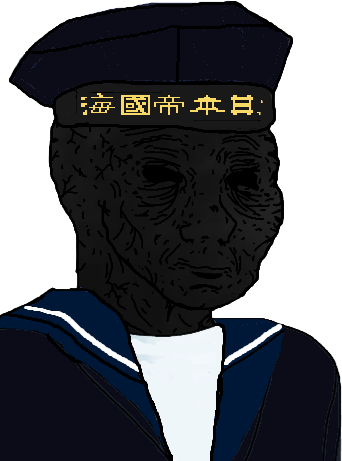
Label: 5_Tired_Wojak